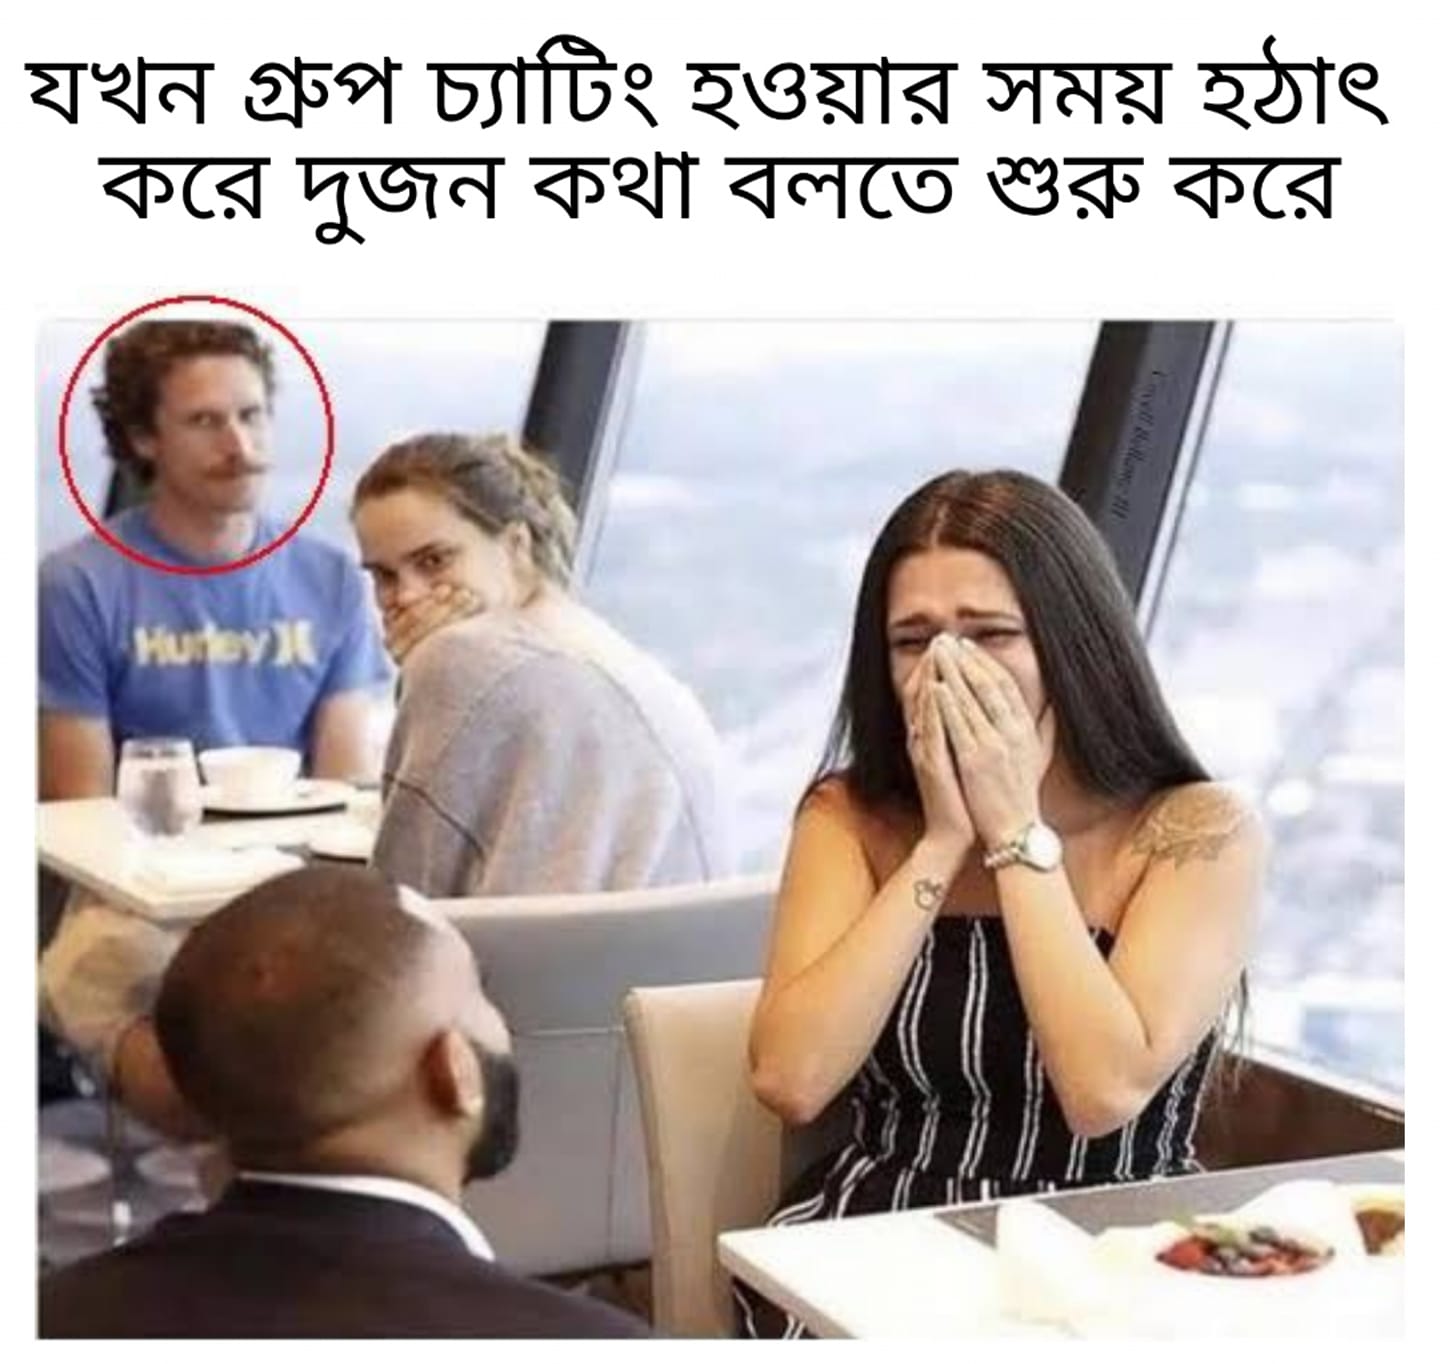
Caption: যখন গ্রুপ চ্যাটিং হওয়ার সময় হঠাত করে দুজন কথা বলতে শুরু করে
Label: non-hate